Brain MRI, t1w sequence, axial 2D slice.
Patient: age 46, sex F, weight 95 kg, height 1.95 m
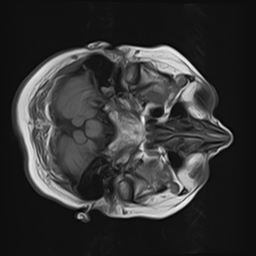